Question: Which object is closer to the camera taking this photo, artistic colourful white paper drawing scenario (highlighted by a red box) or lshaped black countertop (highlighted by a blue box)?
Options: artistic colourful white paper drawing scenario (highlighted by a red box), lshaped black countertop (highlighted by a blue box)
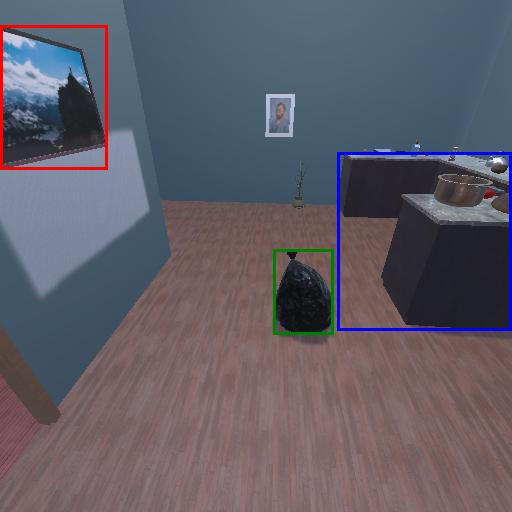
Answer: artistic colourful white paper drawing scenario (highlighted by a red box)